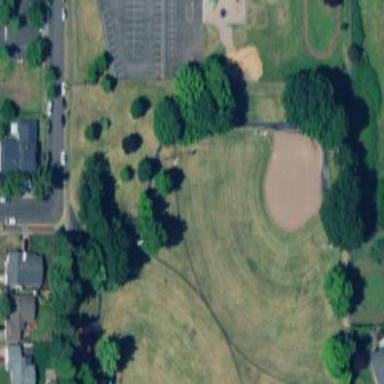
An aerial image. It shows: Baseball pitch for leisure land activities.